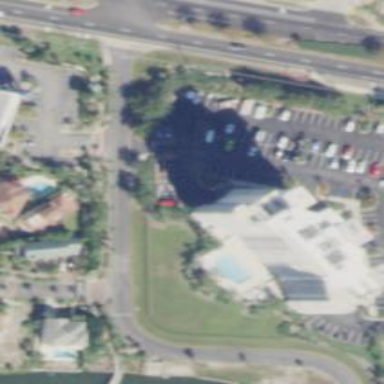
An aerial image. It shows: Hotel building.